Question: I have an activity with the dialog theme applied as below
'''
<activity
android:name="com.denso.phone3.IncomingCallActivity"
android:label="@string/app_name"
android:launchMode="singleInstance"
android:theme="@style/Theme.Transparent" >
</activity>
'''
the theme is as below
'''
<style name="Theme.Transparent" parent="Theme.NoTitle">
<item name="android:windowIsTranslucent">true</item>
<item name="android:windowBackground">@android:color/transparent</item>
<item name="android:windowContentOverlay">@null</item>
<item name="android:windowIsFloating">true</item>
<item name="android:backgroundDimEnabled">true</item>
<item name="android:backgroundDimAmount">0.5</item>
<item name="android:windowFullscreen">true</item>
</style>
'''
In spite of all this my dialog looks like this. As you can see there is some space left on the right and bottom.FYI, This is the behaviour of all the dialogs on my machine.
Some one on SO suggested this as fix , which didn't work.
'''
setContentView(R.layout.activity_incoming_call);
getWindow().setLayout(LayoutParams.MATCH_PARENT, LayoutParams.MATCH_PARENT);
'''
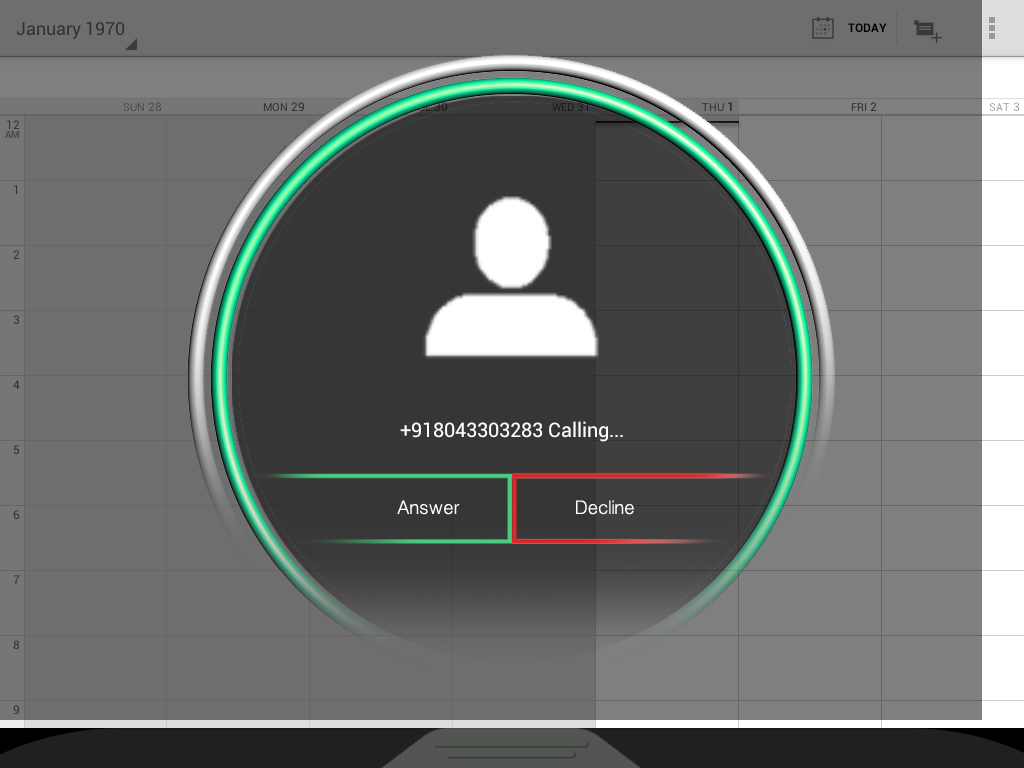
Answer: Using android Theme fixed the issue
'''
<activity
android:name="com.denso.phone3.IncomingCallActivity"
android:label="@string/app_name"
android:launchMode="singleInstance"
android:theme="@android:style/Theme.Translucent.NoTitleBar.Fullscreen" >
</activity>
'''